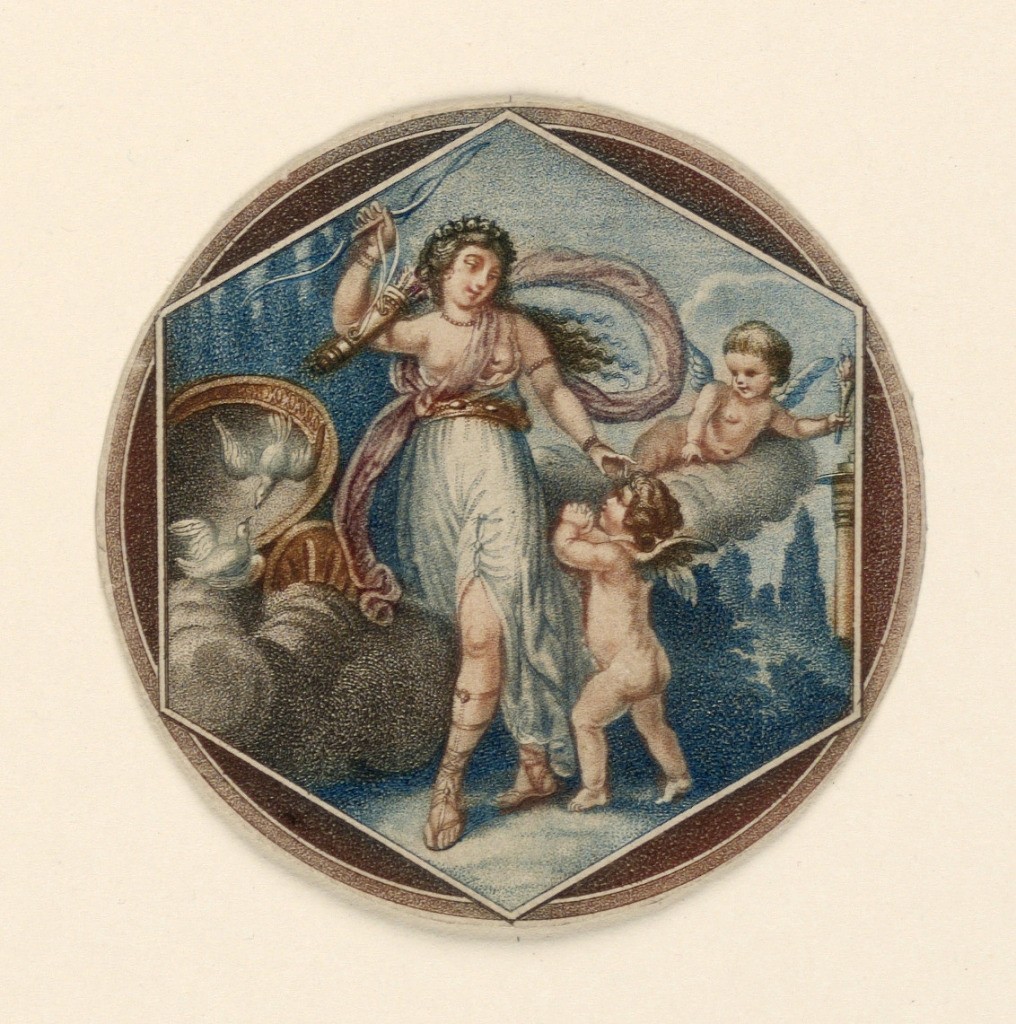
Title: Venus and Cupid
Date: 1760–1790
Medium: Stipple engraving with etching, printed with colors on paper
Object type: Print
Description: Venus, standing, holds aloft the bow and quiver of cupid, who pleads for it with clasped hands. Hymen flies at right. In a hexagon inscribed in a circle. Decoration for the lid of a snuff box.